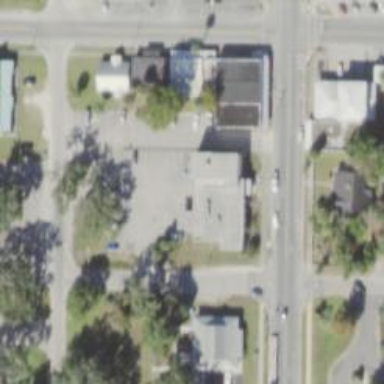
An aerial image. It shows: Post office.